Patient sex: M
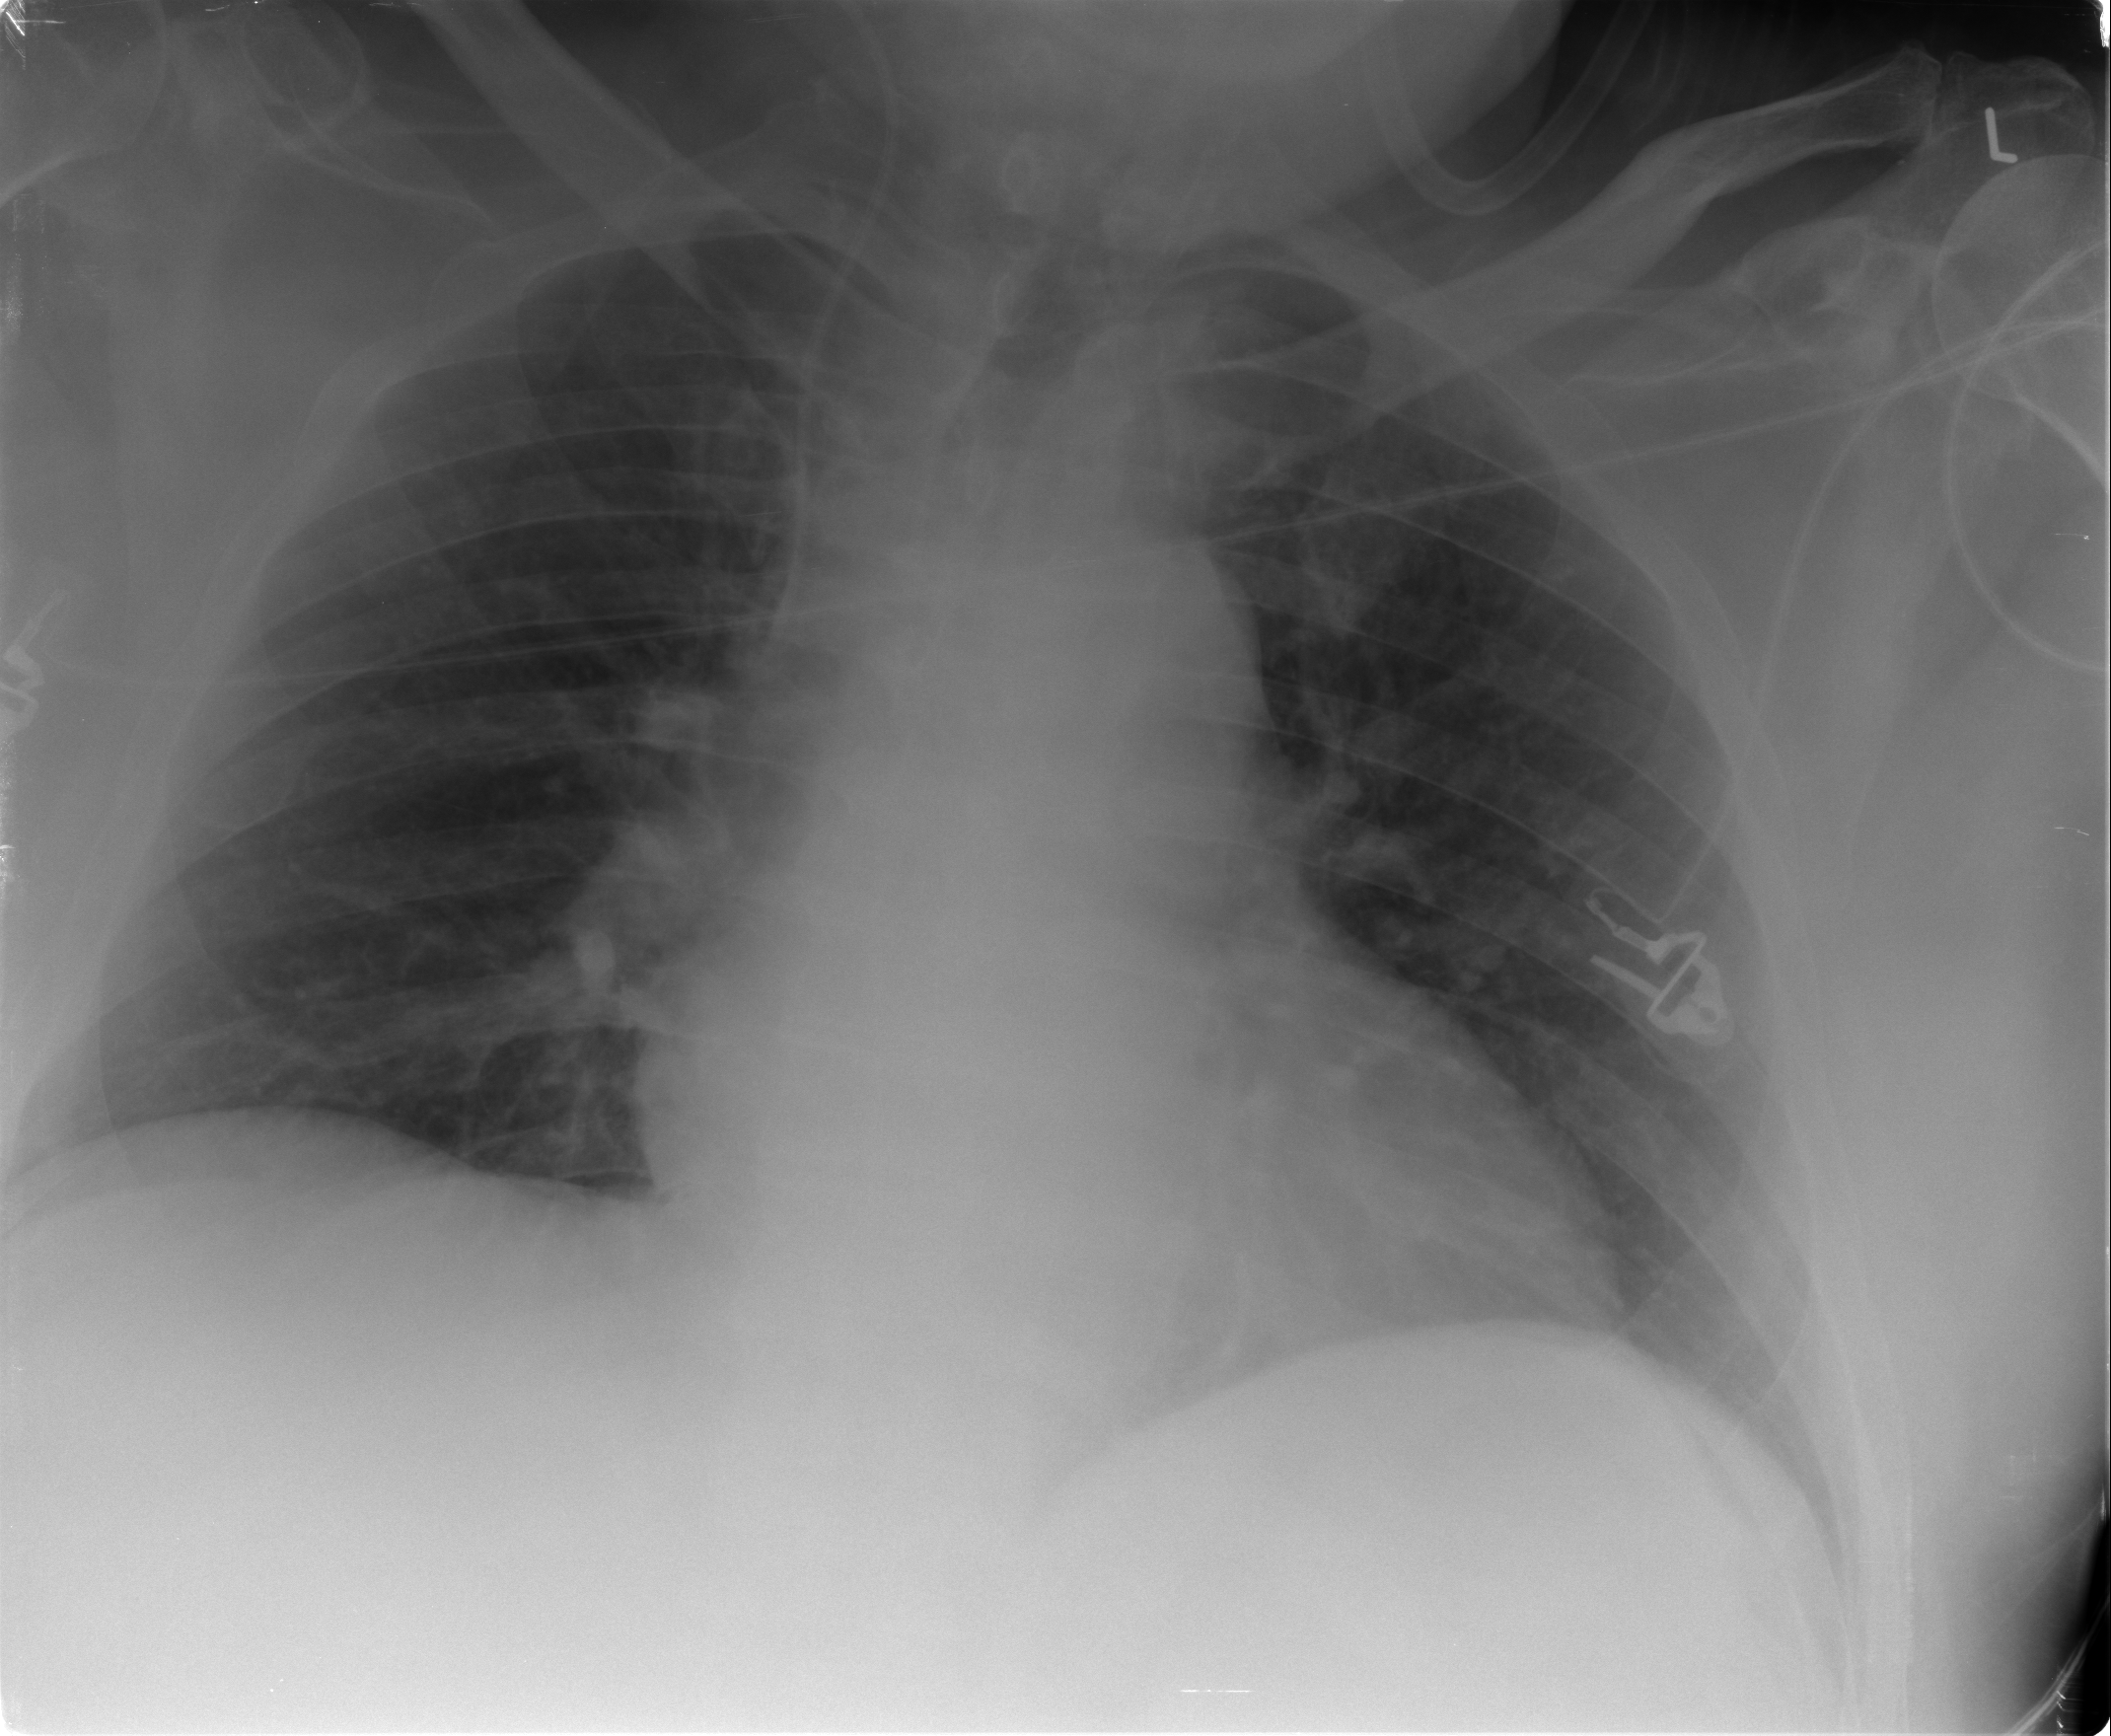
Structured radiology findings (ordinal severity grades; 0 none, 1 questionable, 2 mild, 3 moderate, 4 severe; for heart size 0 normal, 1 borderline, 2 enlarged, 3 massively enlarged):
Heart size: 2
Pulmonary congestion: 2
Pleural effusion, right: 0
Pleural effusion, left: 0
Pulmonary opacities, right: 0
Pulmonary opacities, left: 0
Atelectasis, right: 0
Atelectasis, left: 0